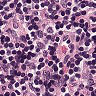
Metastatic tissue present: no